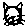
Label: cat